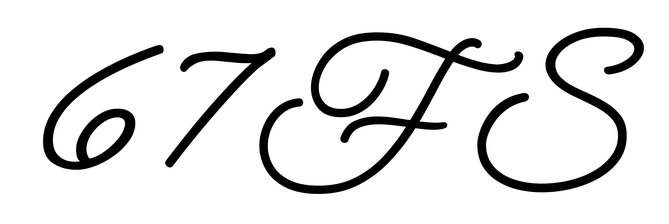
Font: MeowScript-Regular